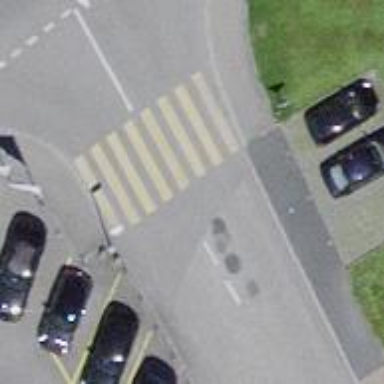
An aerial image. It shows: Zebra crossing on the road.